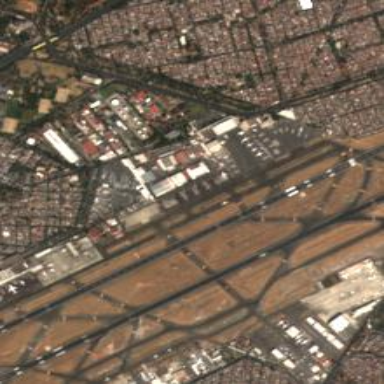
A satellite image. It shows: Apron at the airport.